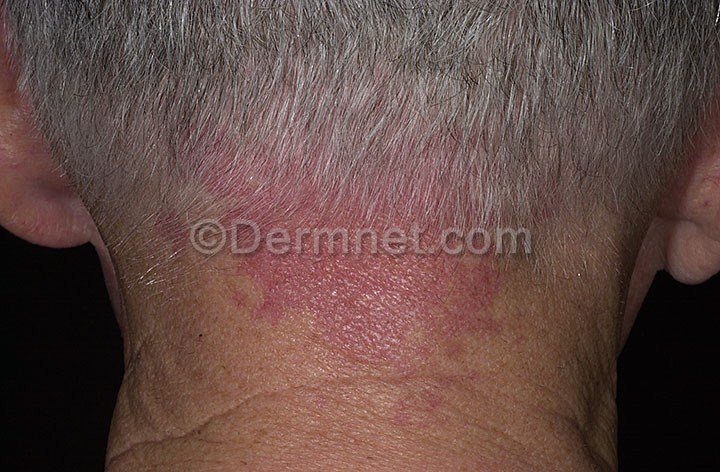
Disease: Vascular Tumors